Question: I have the following very basic script that I want to fire when someone submits a form on a Squarespace site. This is the form:
'''
/* Send Confirmation Email with Google Forms */
function SendConfirmation() {
var name, body, email, subject;
name = 'Matt';
email = 'myemailaddress@gmail.com';
subject = "Thanks for signing up for DOPPS!";
body = "Thank you " + name;
MailApp.sendEmail(email, subject, body);
}
'''
It simply sends an email to my email address and it works perfectly when I run the code from the script editor.
I have the following trigger set up:

I've tried "On form submit" and "On Edit", and neither of these fire when the form is submitted from the website. However, Squarespace's "myFunction" fires and sends an email to the owner account, so I know that submitting the form is firing event.
Note that I'm using a Squarespace form that populates a Google Sheet.
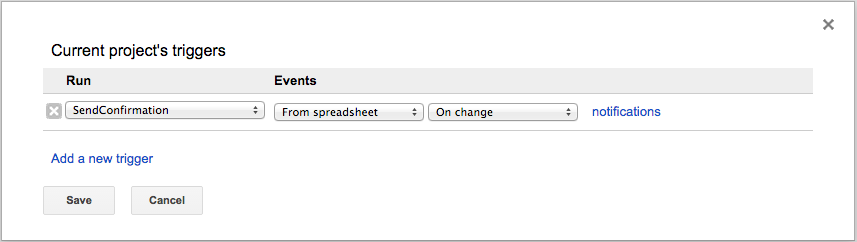
Answer: It is possible to send automatic confirmation with Squarespace Forms and Google Sheets, using Google Scripts. @Zig Mandel was correct in indicating that you have to create a time-driven trigger that runs every minute (simulating automatic confirmation). It's not the most elegant way to do it, but it's worked nonetheless. The following script works in a spreadsheet with 3 form fields (Timestamp, Name, and Email). I added a fourth column "Confirmation Sent" to track who has been sent an email and who hasn't. Here is the script:
'''
/* Send Confirmation Email with Squarespace Forms */
function emailConfirmation(row, sheet) {
var email = sheet.getRange("C" + row).getValue();
var body = "Thank you for signing up!"
var subject = "Welcome to my site!";
Logger.log(row);
// Send Email
MailApp.sendEmail( email, subject, body);
// Register email sent in spreadsheet
sheet.getRange("D" + row).setValue('sent');
};
function findIndex(columnValues) {
var rowNum = [];
for (var i = 0; i < columnValues.length; i++) {
if (columnValues[i] == '') {
rowNum.push(i + 2);
}
}
return rowNum;
};
function searchForNew(sheet) {
var ss = SpreadsheetApp.getActiveSpreadsheet();
var sheet = ss.getSheets()[0]; // gets the first and only sheet
var column = sheet.getLastColumn();
var lastRow = sheet.getLastRow();
var columnValues = sheet.getRange(2, column, sheet.getLastRow() - 1).getValues(); // returns all values in "Confirmation Sent" column
var searchResult = findIndex(columnValues); // returns rows that do not have a value of 'sent'
if(searchResult.length > 0) {
for (var i = 0; i <= searchResult.length - 1; i++) {
var row = searchResult[i];
emailConfirmation(row, sheet);
}
} else {
Logger.log('No new registrants.');
}
}
'''
The trigger should run the 'searchForNew()' function in this scenario. I've written a detailed <URL> about this workaround if anyone is interested in understanding more about this. I spent a good 3 days trying to figure out a solution so I figured others might benefit from it.